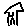
Label: house